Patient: sex M, age 71
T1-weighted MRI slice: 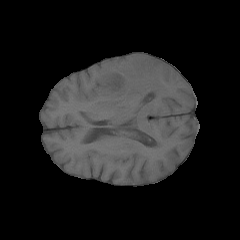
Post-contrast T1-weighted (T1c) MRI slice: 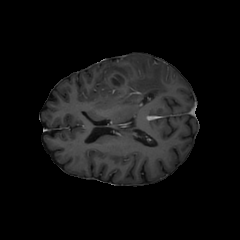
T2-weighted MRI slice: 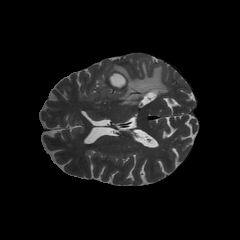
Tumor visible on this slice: yes
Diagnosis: Glioblastoma, IDH-wildtype
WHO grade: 4